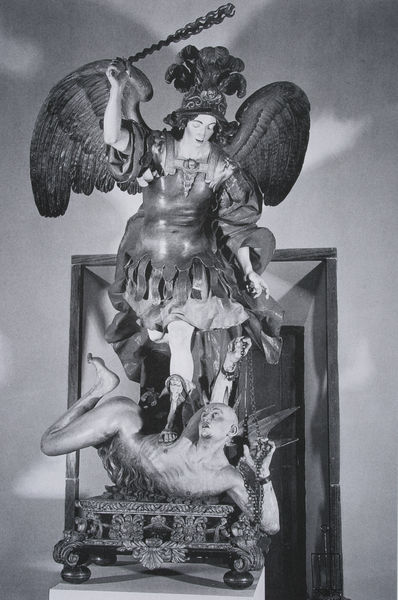
Titel: St. Michael und der Teufel
Künstler: Luisa Roldán
Standort: Madrid
Institution: Kloster des Escorial
Schlagwörter: akt, feder, feuer, flügel, fuß, gott, hand, kampf, körper, mann, nackt, schatten, weiß, brust, frau, grau, holz, hut, kleid, licht, mund, männer, nase, schwarz, tür, gesichter, wand, arm, augen, barock, böse, federn, gesicht, sockel, stehen, tod, tot, bildnis, horn, hände, busch, figur, haare, zart, engel, skulptur, statue, federbusch, bein, füße, schuhe, stab, schwer, kette, gewalt, krieg, glatze, plastik, podest, foto, fotografie, photographie, eingang, panzer, münchen, flammen, strahlen, rippen, groß, gefangen, schwarzweiß, schwert, verbrecher, schlag, strafe, waffe, peitsche, helm, krallen, dämon, göttin, rüstung, sieg, geflügel, sandale, brustpanzer, sklave, blitz, niederlage, teufel, krieger, sturz, heiliger, töten, hörner, basis, helmbusch, kitsch, gefangener, schlagen, erzengel, spirale, ungeheuer, fassung, kästchen, satan, luzifer, drachen, rettung, georg, michael, steigen, fessel, treten, strahlenkranz, gabriel, besiegt, standfuss, nationalmuseum, besiegen, tötung, flammenschwert, falmmenschwert, gabiriel, himmelsturz, törung, unterworfen, erzwngel, schwert spirale, erzengel m